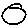
Label: circle